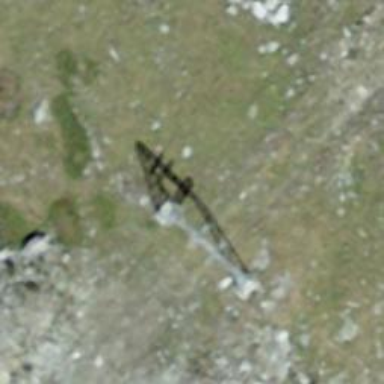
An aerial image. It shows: Pylon for aerialway.